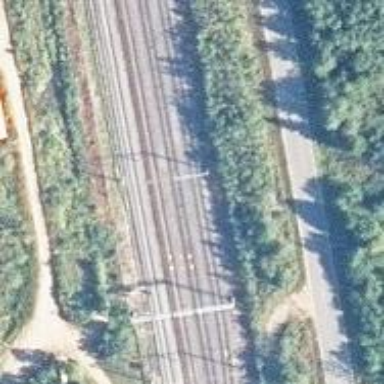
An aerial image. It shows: Railway yard.